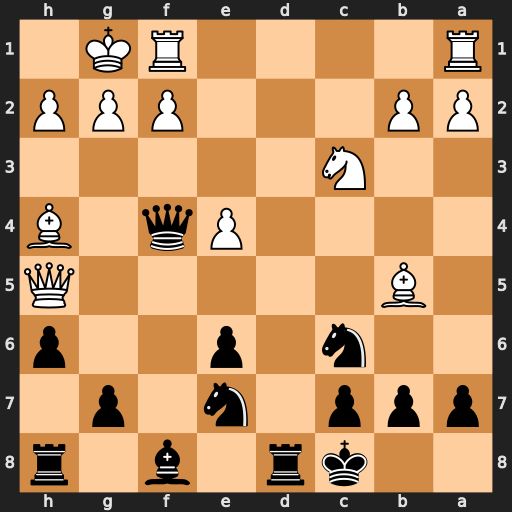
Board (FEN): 2kr1b1r/ppp1n1p1/2n1p2p/1B5Q/4Pq1B/2N5/PP3PPP/R4RK1
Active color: b
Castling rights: -
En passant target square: -
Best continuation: g6 g3 Qf7